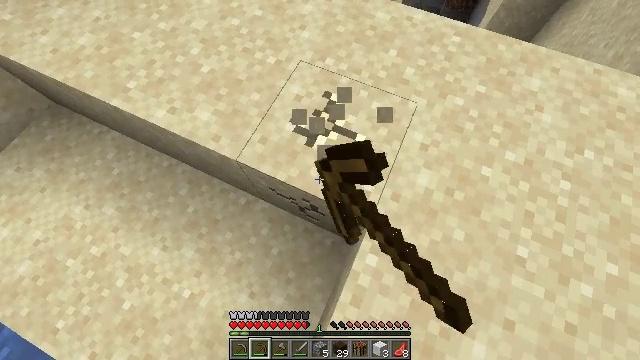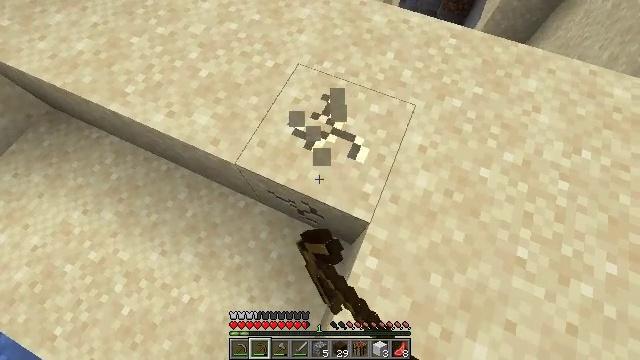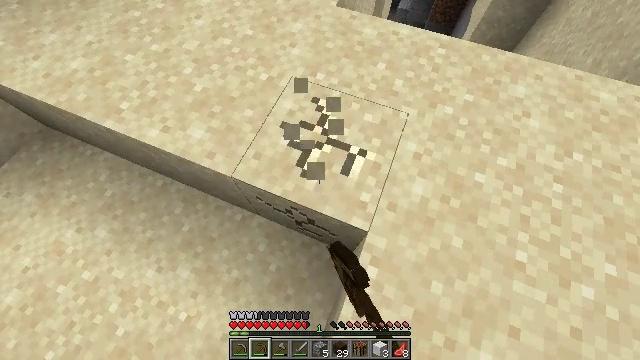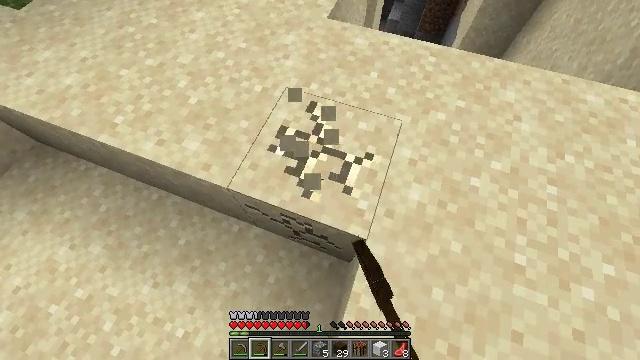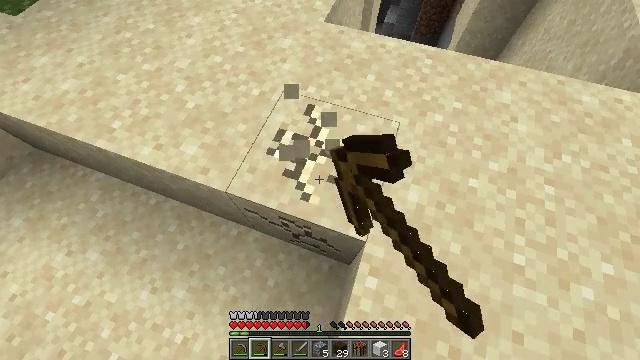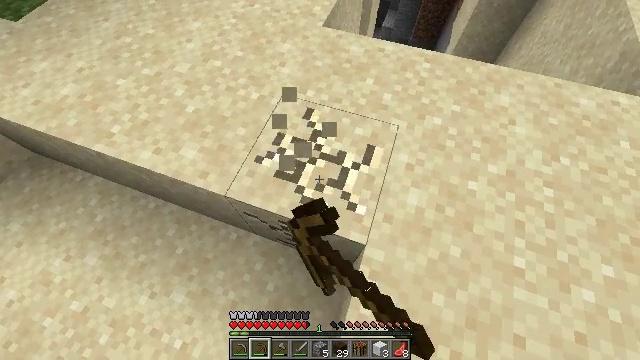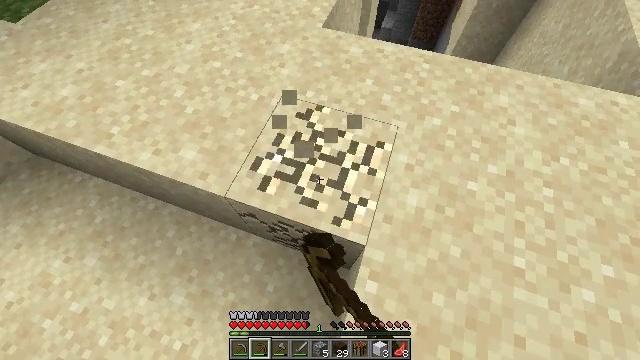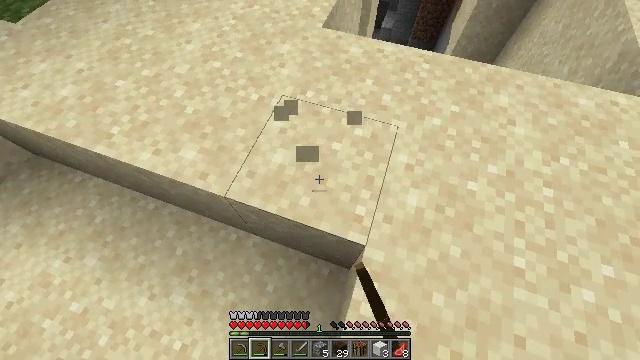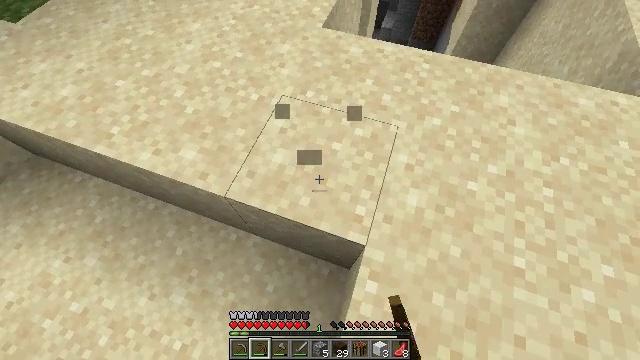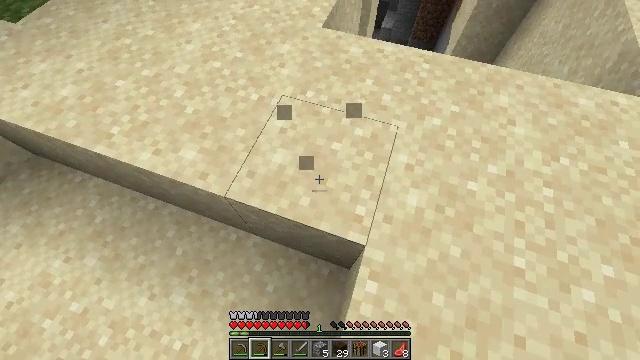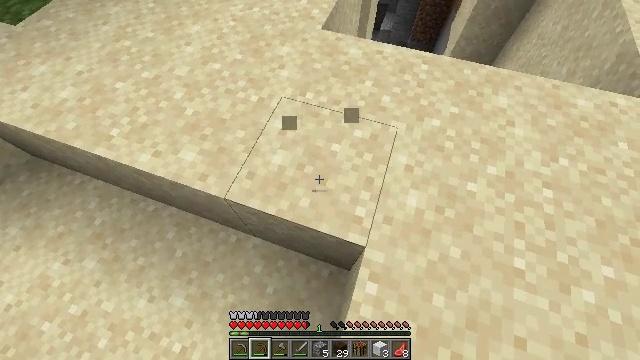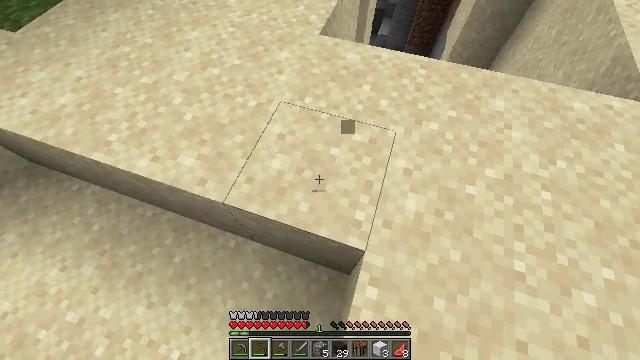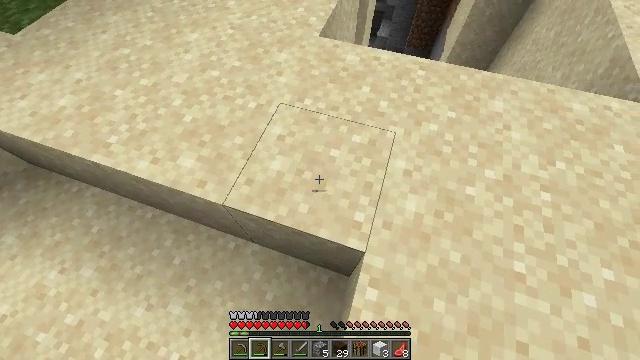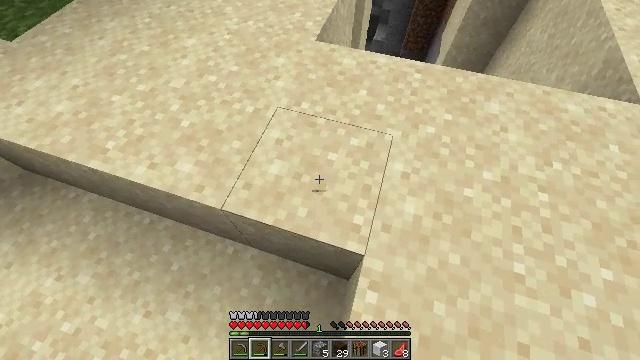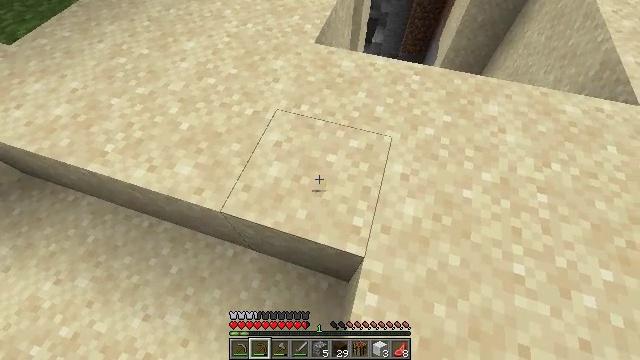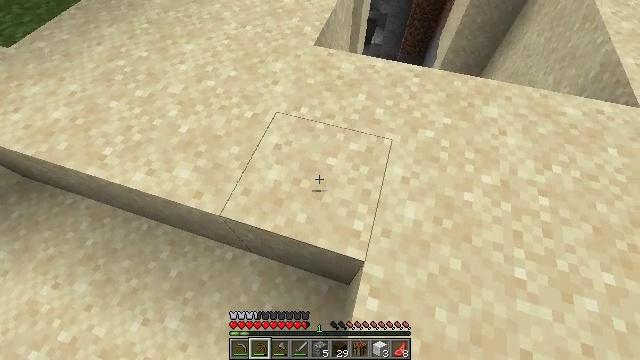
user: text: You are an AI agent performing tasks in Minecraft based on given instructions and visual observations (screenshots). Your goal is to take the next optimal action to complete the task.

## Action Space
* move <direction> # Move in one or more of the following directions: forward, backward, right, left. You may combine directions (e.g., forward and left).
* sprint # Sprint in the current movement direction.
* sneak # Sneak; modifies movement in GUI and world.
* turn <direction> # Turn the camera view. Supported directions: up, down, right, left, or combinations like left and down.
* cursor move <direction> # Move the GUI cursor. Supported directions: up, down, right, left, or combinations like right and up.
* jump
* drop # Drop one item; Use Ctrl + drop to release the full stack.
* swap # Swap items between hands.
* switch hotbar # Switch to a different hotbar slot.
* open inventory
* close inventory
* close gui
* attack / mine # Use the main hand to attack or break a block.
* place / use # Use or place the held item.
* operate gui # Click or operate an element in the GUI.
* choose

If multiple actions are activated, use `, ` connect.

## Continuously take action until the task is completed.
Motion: motion action
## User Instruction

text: Break the sand block.
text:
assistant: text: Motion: attack / mine
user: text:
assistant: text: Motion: turn right and up, attack / mine
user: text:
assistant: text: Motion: turn right and up, attack / mine
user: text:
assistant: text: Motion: attack / mine
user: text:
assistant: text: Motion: attack / mine
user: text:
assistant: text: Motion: attack / mine
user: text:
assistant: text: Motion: switch to hotbar 2
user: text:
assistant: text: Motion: switch to hotbar 2
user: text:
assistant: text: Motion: switch to hotbar 2
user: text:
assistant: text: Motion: switch to hotbar 2
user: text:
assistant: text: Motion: no_op
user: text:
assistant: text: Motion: no_op
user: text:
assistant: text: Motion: no_op
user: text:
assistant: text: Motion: no_op
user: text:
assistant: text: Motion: move forward
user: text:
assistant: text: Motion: move forward
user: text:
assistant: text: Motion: move forward
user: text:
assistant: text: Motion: move forward
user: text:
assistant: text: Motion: no_op
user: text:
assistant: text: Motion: turn down
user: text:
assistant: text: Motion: switch to hotbar 3
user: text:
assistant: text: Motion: switch to hotbar 3
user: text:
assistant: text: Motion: switch to hotbar 3
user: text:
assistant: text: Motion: switch to hotbar 3
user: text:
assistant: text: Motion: no_op
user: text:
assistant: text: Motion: turn right
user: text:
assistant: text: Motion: turn right
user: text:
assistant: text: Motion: no_op
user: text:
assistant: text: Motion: no_op
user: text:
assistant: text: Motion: no_op